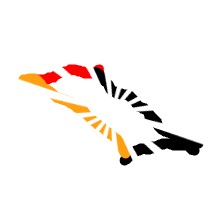
Shape: parallelogram